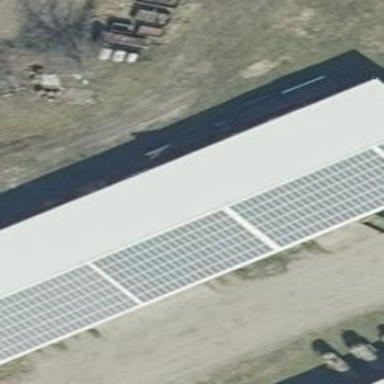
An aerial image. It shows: Solar power generator using photovoltaic panels.